Field crop: maize
Growth stage: 2
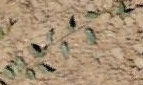
Species: convolvulus